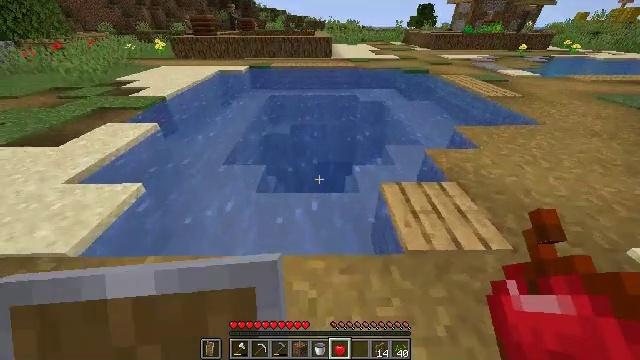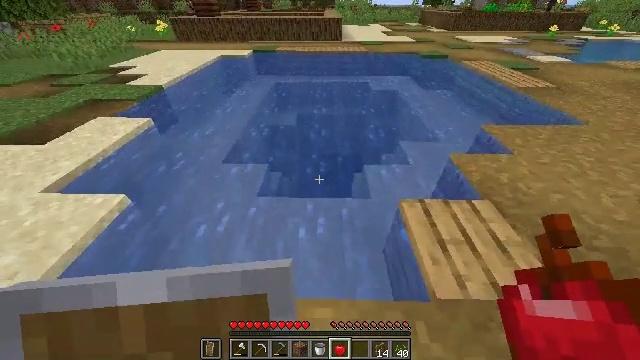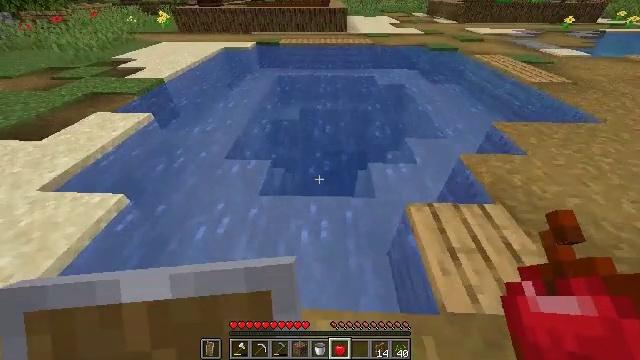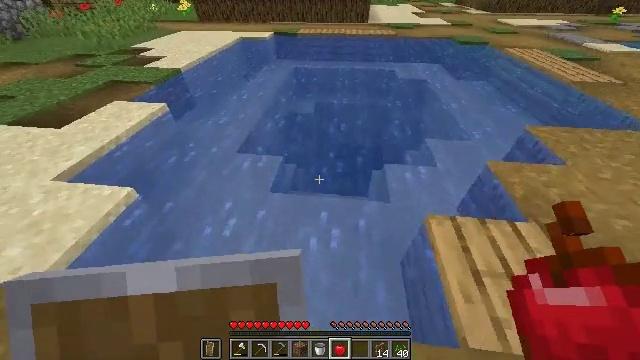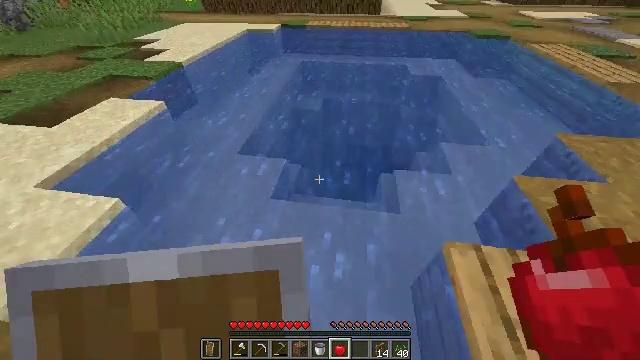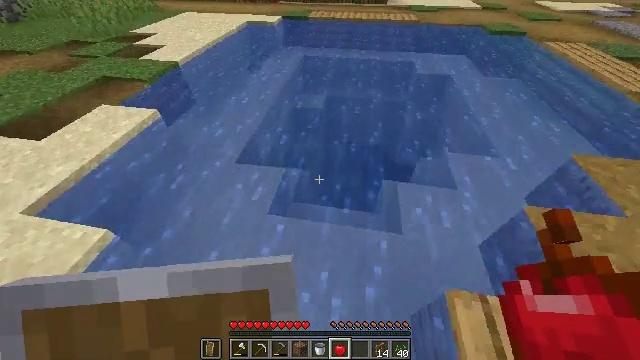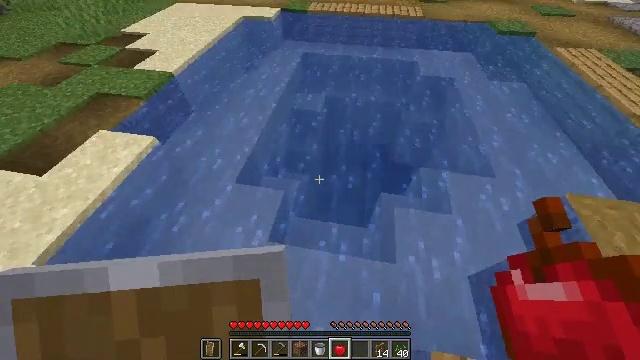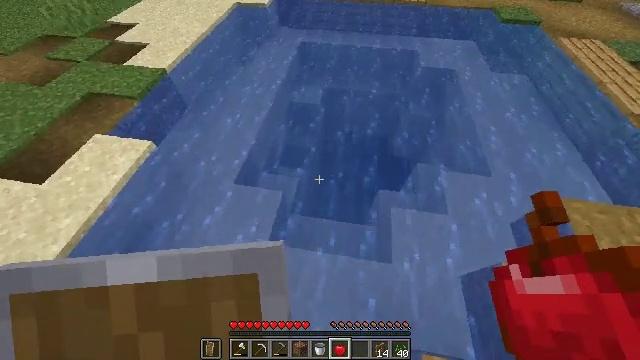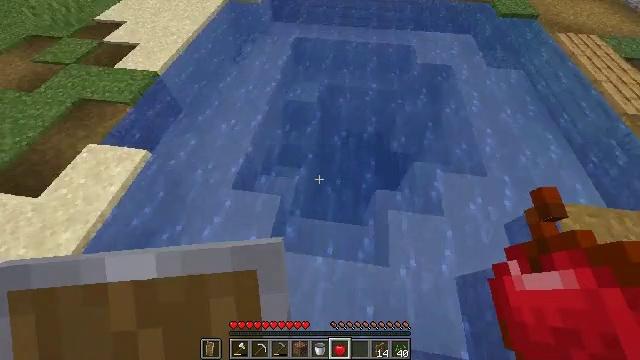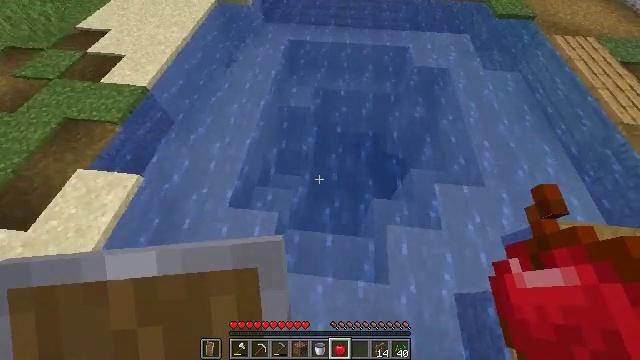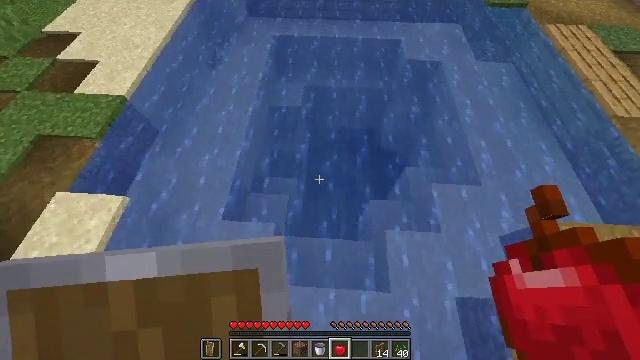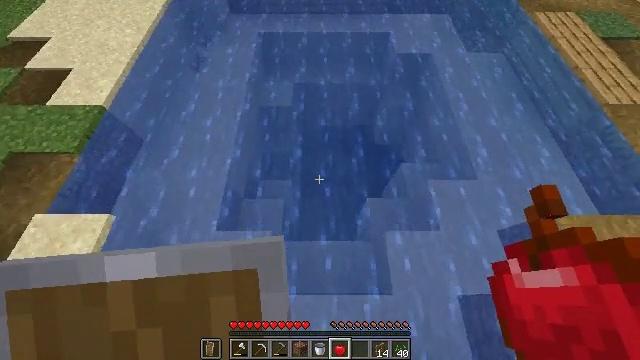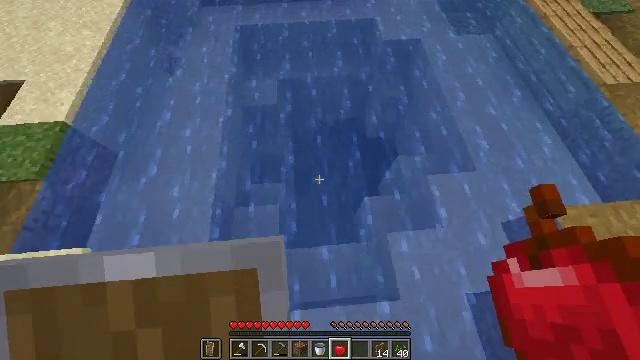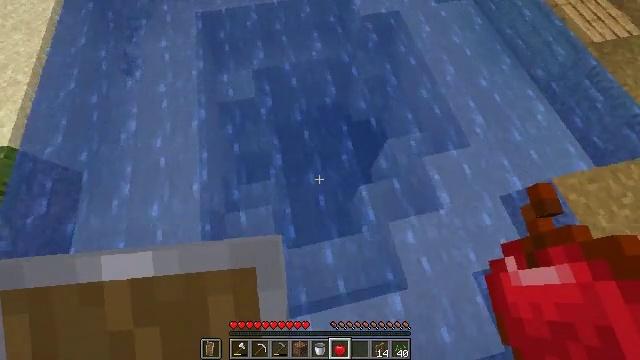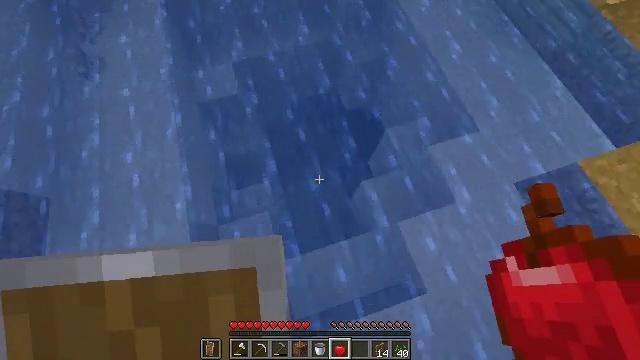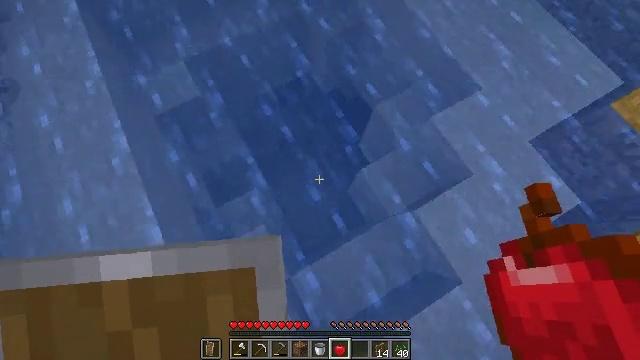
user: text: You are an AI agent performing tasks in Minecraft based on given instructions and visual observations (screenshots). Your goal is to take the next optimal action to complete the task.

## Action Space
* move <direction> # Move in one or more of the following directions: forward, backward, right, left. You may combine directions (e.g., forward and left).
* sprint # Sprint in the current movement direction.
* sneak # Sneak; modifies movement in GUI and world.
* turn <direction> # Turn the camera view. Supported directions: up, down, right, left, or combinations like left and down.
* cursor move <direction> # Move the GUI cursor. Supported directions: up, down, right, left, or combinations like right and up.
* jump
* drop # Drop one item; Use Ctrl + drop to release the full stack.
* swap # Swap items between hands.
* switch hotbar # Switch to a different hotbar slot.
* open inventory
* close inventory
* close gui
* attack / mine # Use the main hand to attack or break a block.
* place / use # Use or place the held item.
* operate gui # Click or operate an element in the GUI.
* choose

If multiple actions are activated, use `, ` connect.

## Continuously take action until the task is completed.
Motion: motion action
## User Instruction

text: Get wheat from the farmland.
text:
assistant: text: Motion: move forward, sprint, turn left and down
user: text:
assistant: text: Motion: move forward, sprint, turn left and down
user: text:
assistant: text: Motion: move forward, sprint, turn left and down
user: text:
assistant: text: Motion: move forward, sprint, turn left and down
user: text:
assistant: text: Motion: move forward, sprint, turn down, jump
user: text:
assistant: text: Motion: move forward, sprint, turn down, jump
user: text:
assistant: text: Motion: move forward, sprint, turn down, jump
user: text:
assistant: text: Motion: move forward, sprint, turn right and down, jump
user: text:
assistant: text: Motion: move forward, sprint, turn right and down, jump
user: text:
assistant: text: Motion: move forward, sprint, turn right and down, jump
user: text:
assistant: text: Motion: move forward, sprint, turn right and down, jump
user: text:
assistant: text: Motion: move forward, sprint, turn right and down
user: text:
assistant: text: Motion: move forward, sprint, turn right and down
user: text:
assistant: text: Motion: move forward, sprint, turn right and down
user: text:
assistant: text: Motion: move forward, sprint, turn right and down
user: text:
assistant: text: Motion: move forward, sprint, turn right
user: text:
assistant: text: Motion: move forward, sprint
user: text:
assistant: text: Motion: move forward, sprint
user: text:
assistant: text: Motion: move forward, sprint
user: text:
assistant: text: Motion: move forward, sprint
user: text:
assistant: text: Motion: move forward, sprint
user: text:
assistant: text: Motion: move forward, sprint, turn right
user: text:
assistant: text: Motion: move forward, sprint, turn right
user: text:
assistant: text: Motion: move forward, sprint
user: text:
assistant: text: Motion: move forward, sprint
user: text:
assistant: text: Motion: move forward, sprint
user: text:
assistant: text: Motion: move forward, sprint
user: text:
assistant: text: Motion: move forward, sprint, turn right
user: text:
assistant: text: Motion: move forward, sprint, turn right
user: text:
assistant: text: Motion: move forward, sprint, turn right and down